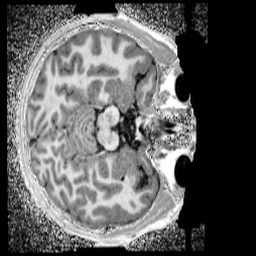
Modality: UNIT1_denoised
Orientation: axial
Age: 12
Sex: male
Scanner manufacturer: siemens
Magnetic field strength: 3 T
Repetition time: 4 s
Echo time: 0.00299 s